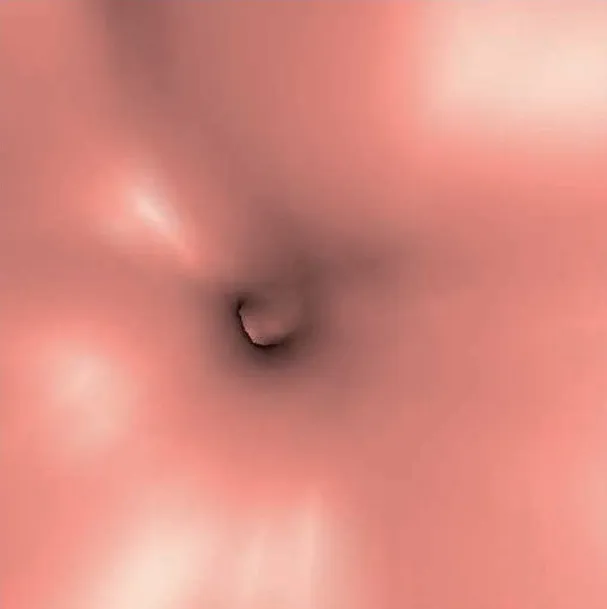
Volume-rendered CT endoscopy image showing a tight sigmoid stricture (viewed from below).
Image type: endoscopy (airway_endoscopy)